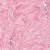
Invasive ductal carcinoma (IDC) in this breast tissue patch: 0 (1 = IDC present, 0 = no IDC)